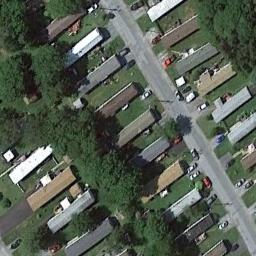
Label: residential